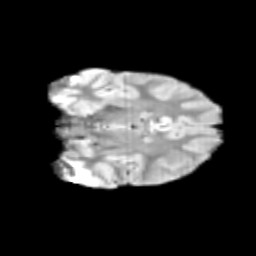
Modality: T2w
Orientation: coronal
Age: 9
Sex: female
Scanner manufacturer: siemens
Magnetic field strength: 3 T
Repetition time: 3.8 s
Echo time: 0.07 s